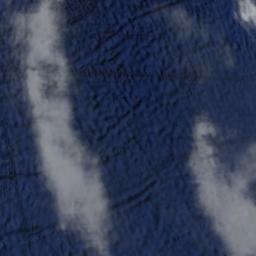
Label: cloud